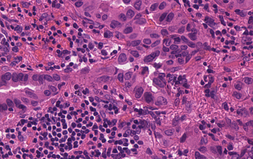
Tumor epithelial tissue: yes
Tumor-associated stroma tissue: yes
Normal tissue: no